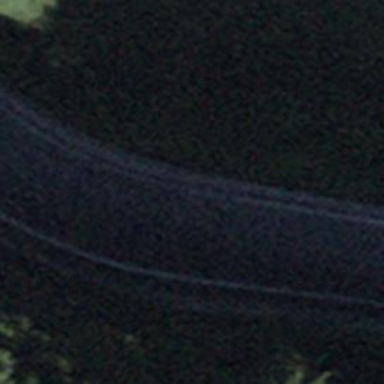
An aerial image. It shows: Asphalt road classified as tertiary.